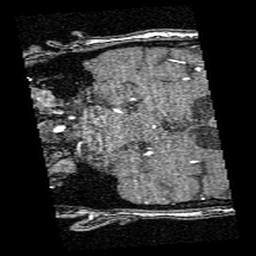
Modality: angio
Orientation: coronal
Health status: ill
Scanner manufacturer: siemens
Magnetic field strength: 3 T
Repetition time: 0.021 s
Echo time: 0.00369 s